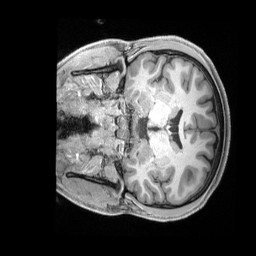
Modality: T1w
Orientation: coronal
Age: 20
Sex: male
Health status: healthy
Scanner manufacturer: siemens
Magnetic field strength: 3 T
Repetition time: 2.4 s
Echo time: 0.00228 s